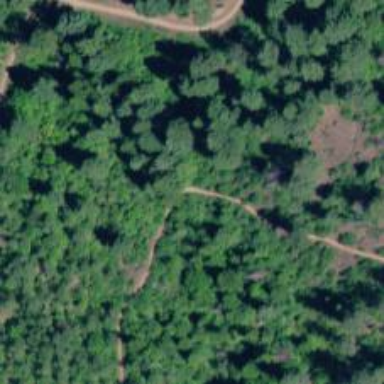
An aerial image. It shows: Path.